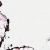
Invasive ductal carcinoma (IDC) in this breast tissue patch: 0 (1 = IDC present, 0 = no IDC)